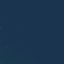
Land use / land cover: SeaLake